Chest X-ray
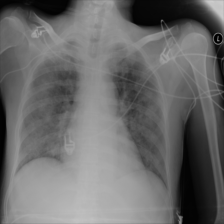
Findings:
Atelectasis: negative
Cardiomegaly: negative
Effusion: negative
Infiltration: negative
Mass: negative
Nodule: negative
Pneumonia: negative
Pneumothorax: negative
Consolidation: negative
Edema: negative
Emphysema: negative
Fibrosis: negative
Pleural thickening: negative
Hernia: negative